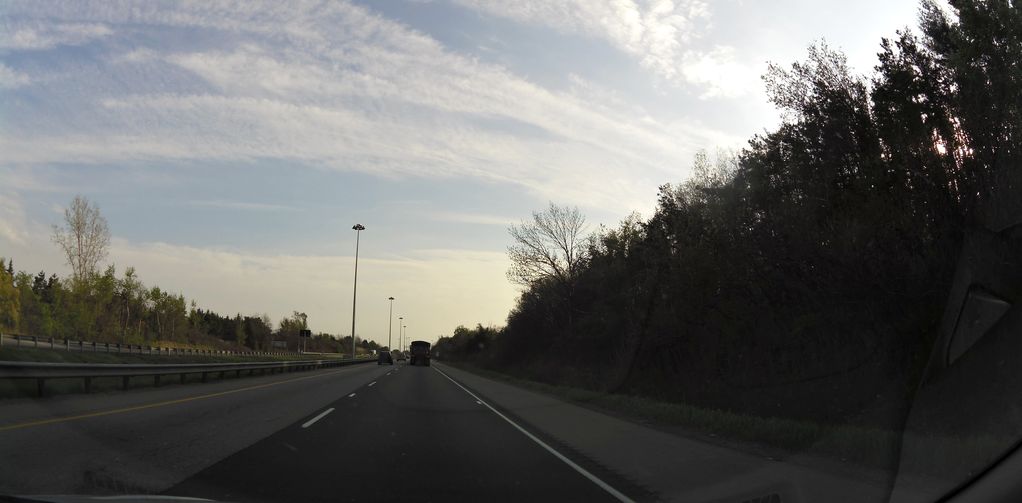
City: hamilton